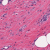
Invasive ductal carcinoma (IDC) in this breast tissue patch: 0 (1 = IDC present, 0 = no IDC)